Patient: sex F, age 68
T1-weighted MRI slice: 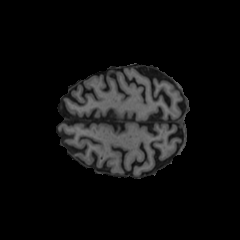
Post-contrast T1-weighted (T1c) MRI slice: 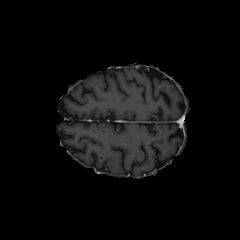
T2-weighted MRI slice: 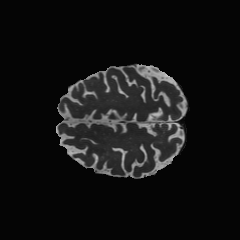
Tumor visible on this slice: no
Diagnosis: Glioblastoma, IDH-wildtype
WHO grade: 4